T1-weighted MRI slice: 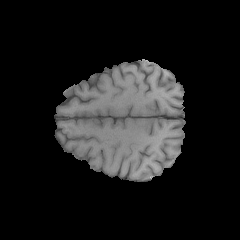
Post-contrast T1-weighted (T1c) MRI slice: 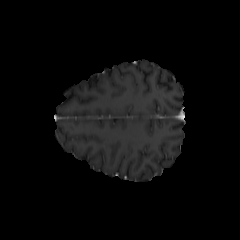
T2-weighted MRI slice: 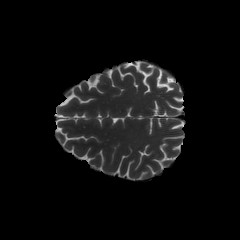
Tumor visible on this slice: no